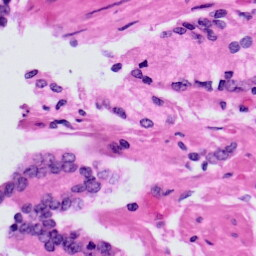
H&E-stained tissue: Prostate